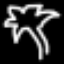
Label: palm tree